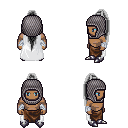
a pixel art fantasy rpg character, male body template, human, dark skin, white cape, robe skirt, gray extra-long topknot hairstyle, chain hood, white cloth bandages, metal boots, four views (front, back, left, right), 2x2 character sprite sheet, small pixel art, hard edges, no anti-aliasing